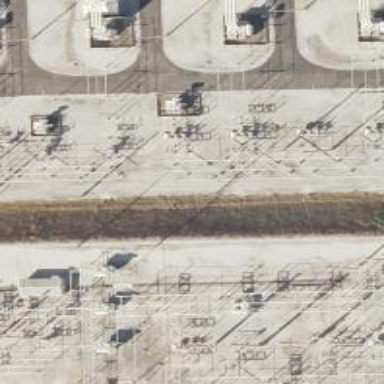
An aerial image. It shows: Switch used for power control.